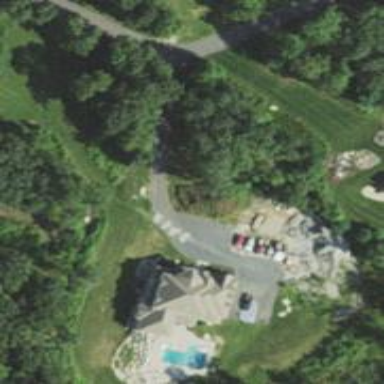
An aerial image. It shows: Residential driveway designated as service road.